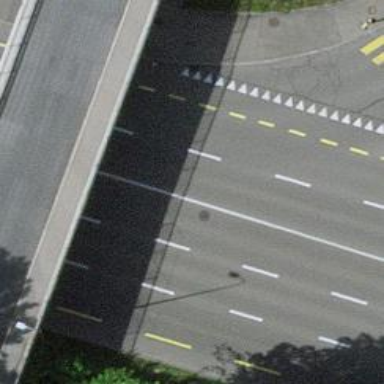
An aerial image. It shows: Secondary road with asphalt surface. It has sidewalks on both sides and designated cycle lane.